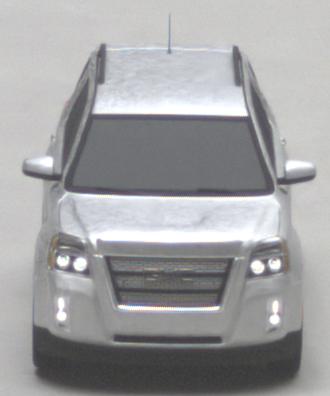
Make: GMC
Model: Terrain
Detailed model: Gen. 1
Model produced from: 2009
Model produced until: 2017
Doors: 5
Color: white
Road condition: dry road
Daytime: midday
Contrast: medium contrast